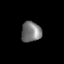
Tissue: lung
Cell type: Epithelial cells
Senescence score: 0.2091
Nuclear area (px): 399
Mean DAPI intensity: 120.321